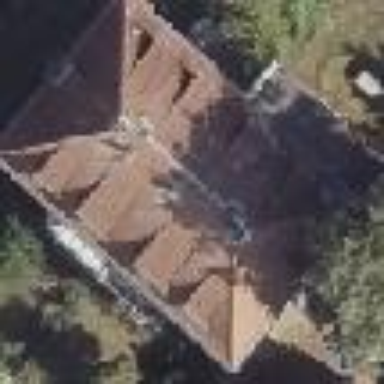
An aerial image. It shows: House with hipped roof.